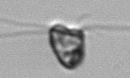
Label: flagellate_morphotype1